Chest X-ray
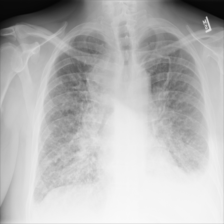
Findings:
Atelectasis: negative
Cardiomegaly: negative
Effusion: positive
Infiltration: negative
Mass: negative
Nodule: negative
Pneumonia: negative
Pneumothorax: negative
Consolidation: negative
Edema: negative
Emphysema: negative
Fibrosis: negative
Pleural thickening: negative
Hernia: negative